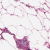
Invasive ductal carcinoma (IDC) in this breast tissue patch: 0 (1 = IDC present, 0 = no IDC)